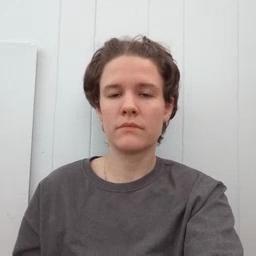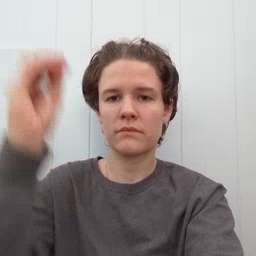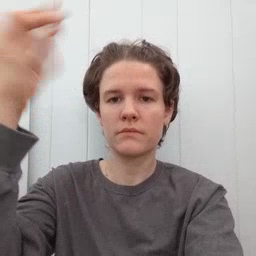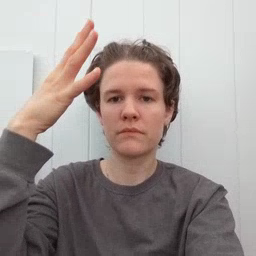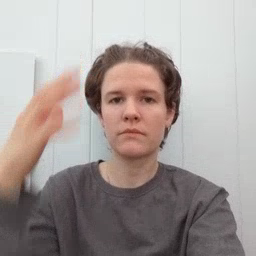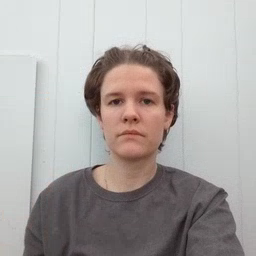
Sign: sun